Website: macys
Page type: gifting
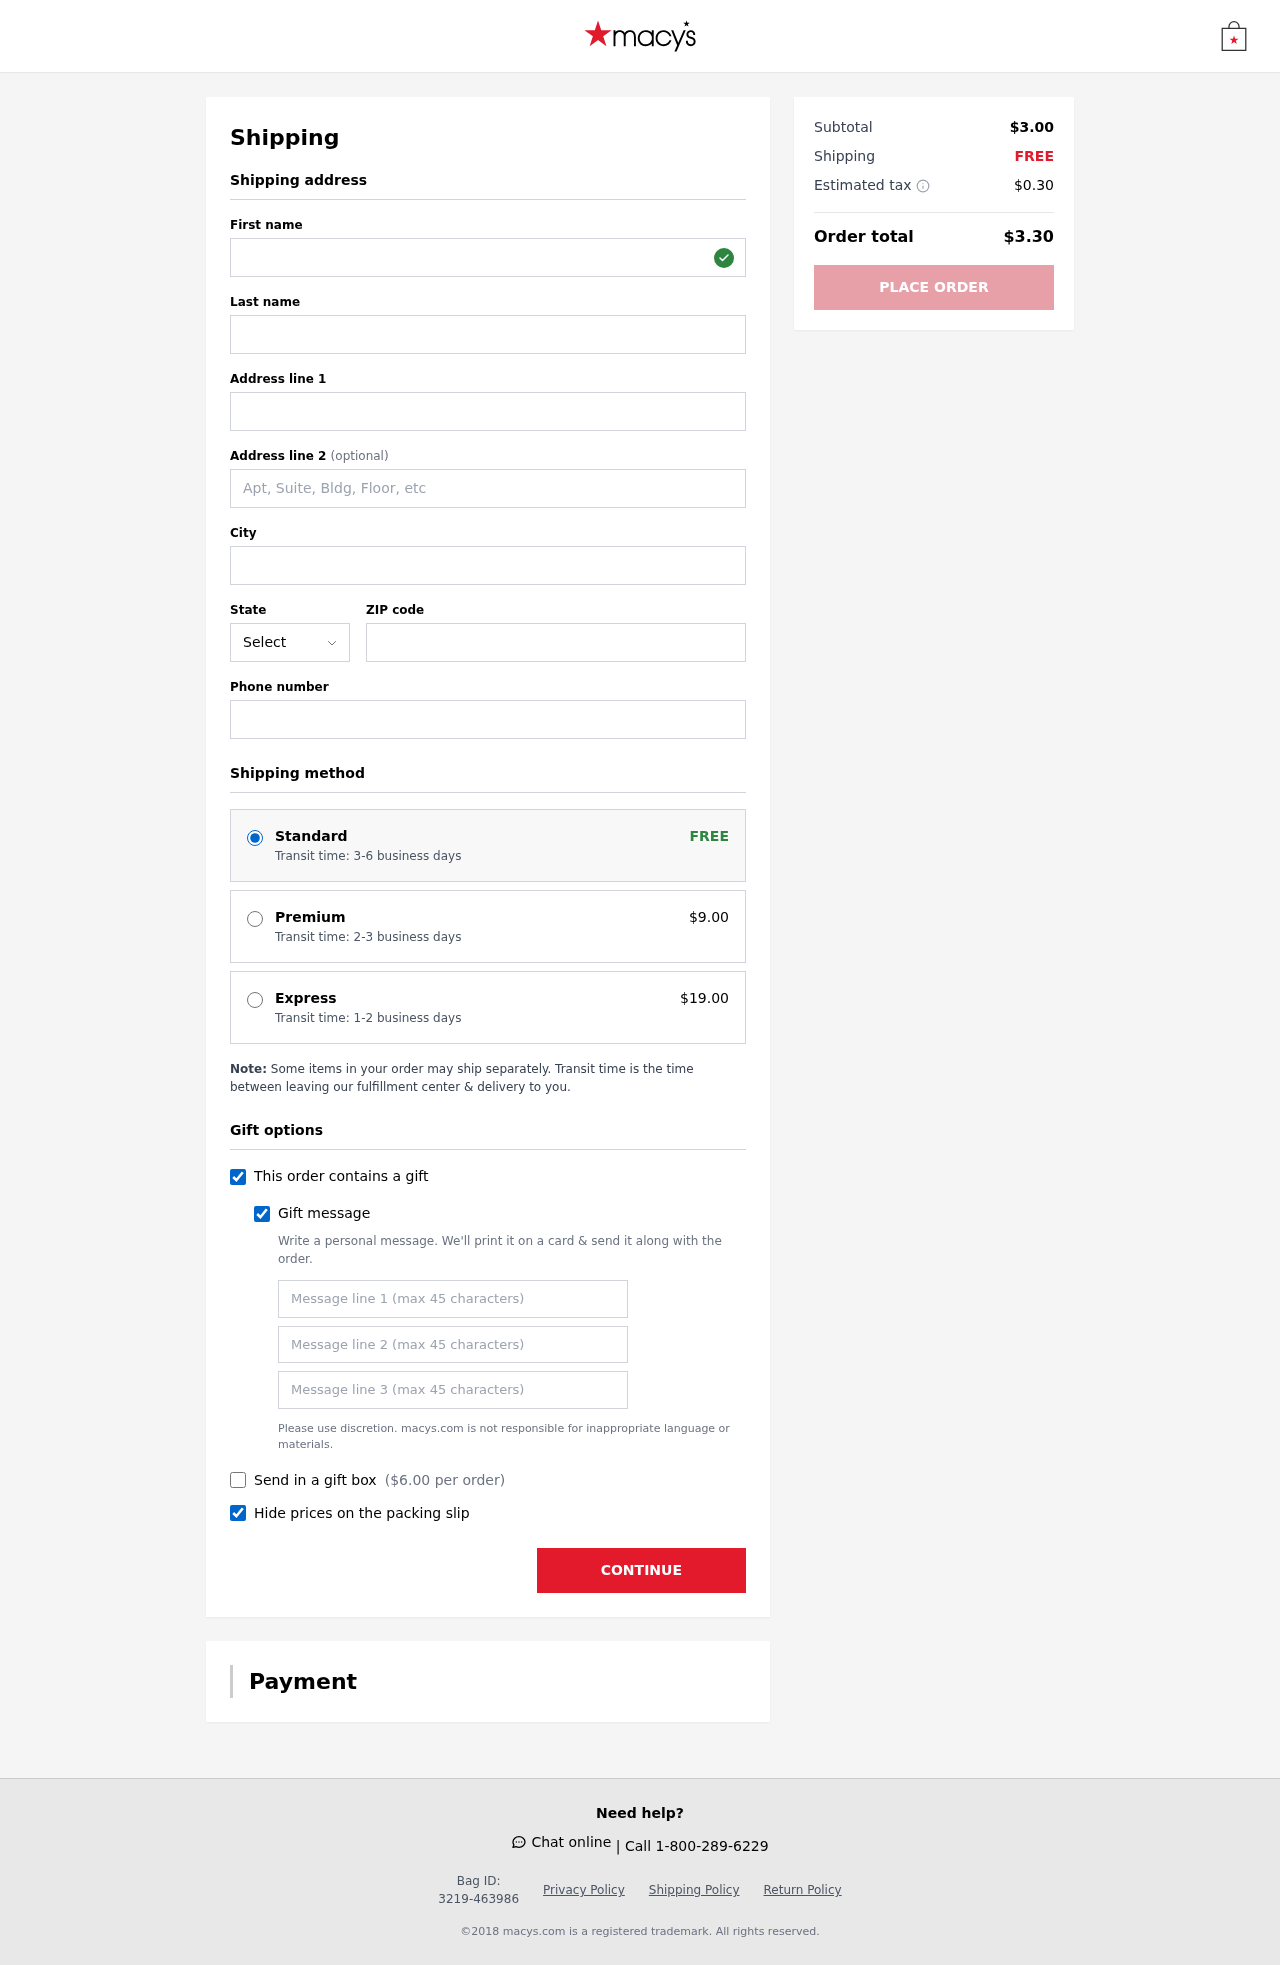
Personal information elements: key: PII_STATE_ABBR
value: GA
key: PII_FIRSTNAME
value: Austin
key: PII_LASTNAME
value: Hanson
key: PII_STREET
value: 775 Keith Courts Apt. 226
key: PII_STREET2
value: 32285 Hughes Roads
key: PII_CITY
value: New Reneechester
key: PII_POSTCODE
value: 74119
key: PII_PHONE
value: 5085470681
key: PII_GIFT_MESSAGE
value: Hey Latasha, I came across this organic flaxseed and thought it would be perfect for your healthy recipes! I know how much you enjoy adding nutritious touches to your meals. Hope you find some new favorites with it!  Austin
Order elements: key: ORDER_SHIPPING_STANDARD
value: Transit time: 3-6 business days
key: ORDER_SHIPPING_PREMIUM
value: Transit time: 2-3 business days
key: ORDER_SHIPPING_PREMIUM_PRICE
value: $9.00
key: ORDER_SHIPPING_EXPRESS
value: Transit time: 1-2 business days
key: ORDER_SHIPPING_EXPRESS_PRICE
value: $19.00
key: ORDER_GIFT_BOX_PRICE
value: $6.00
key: ORDER_SUBTOTAL
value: $3.00
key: ORDER_SHIPPING_COST
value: FREE
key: ORDER_TAX
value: $0.30
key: ORDER_TOTAL
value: $3.30